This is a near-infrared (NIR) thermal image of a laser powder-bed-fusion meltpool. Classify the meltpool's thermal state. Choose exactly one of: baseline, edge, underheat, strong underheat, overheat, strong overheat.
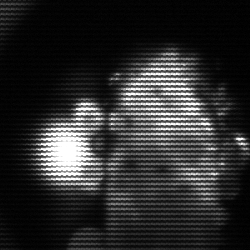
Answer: strong underheat